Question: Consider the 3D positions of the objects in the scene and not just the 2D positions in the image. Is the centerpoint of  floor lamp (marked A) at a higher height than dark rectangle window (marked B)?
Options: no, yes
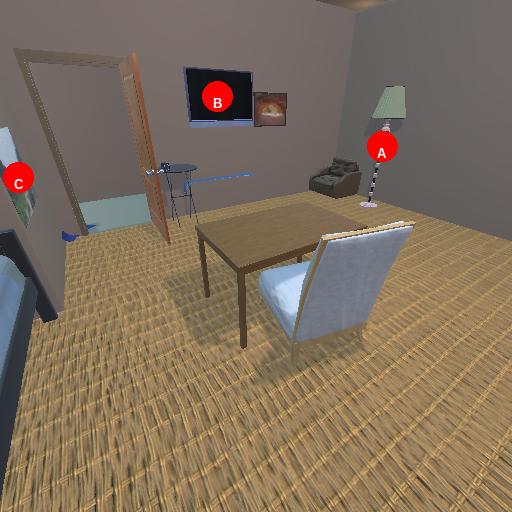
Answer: no